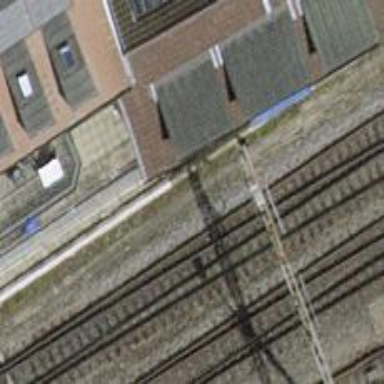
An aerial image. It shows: Single-track electrified railway with contact line.